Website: home-depot
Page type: customer-info-address
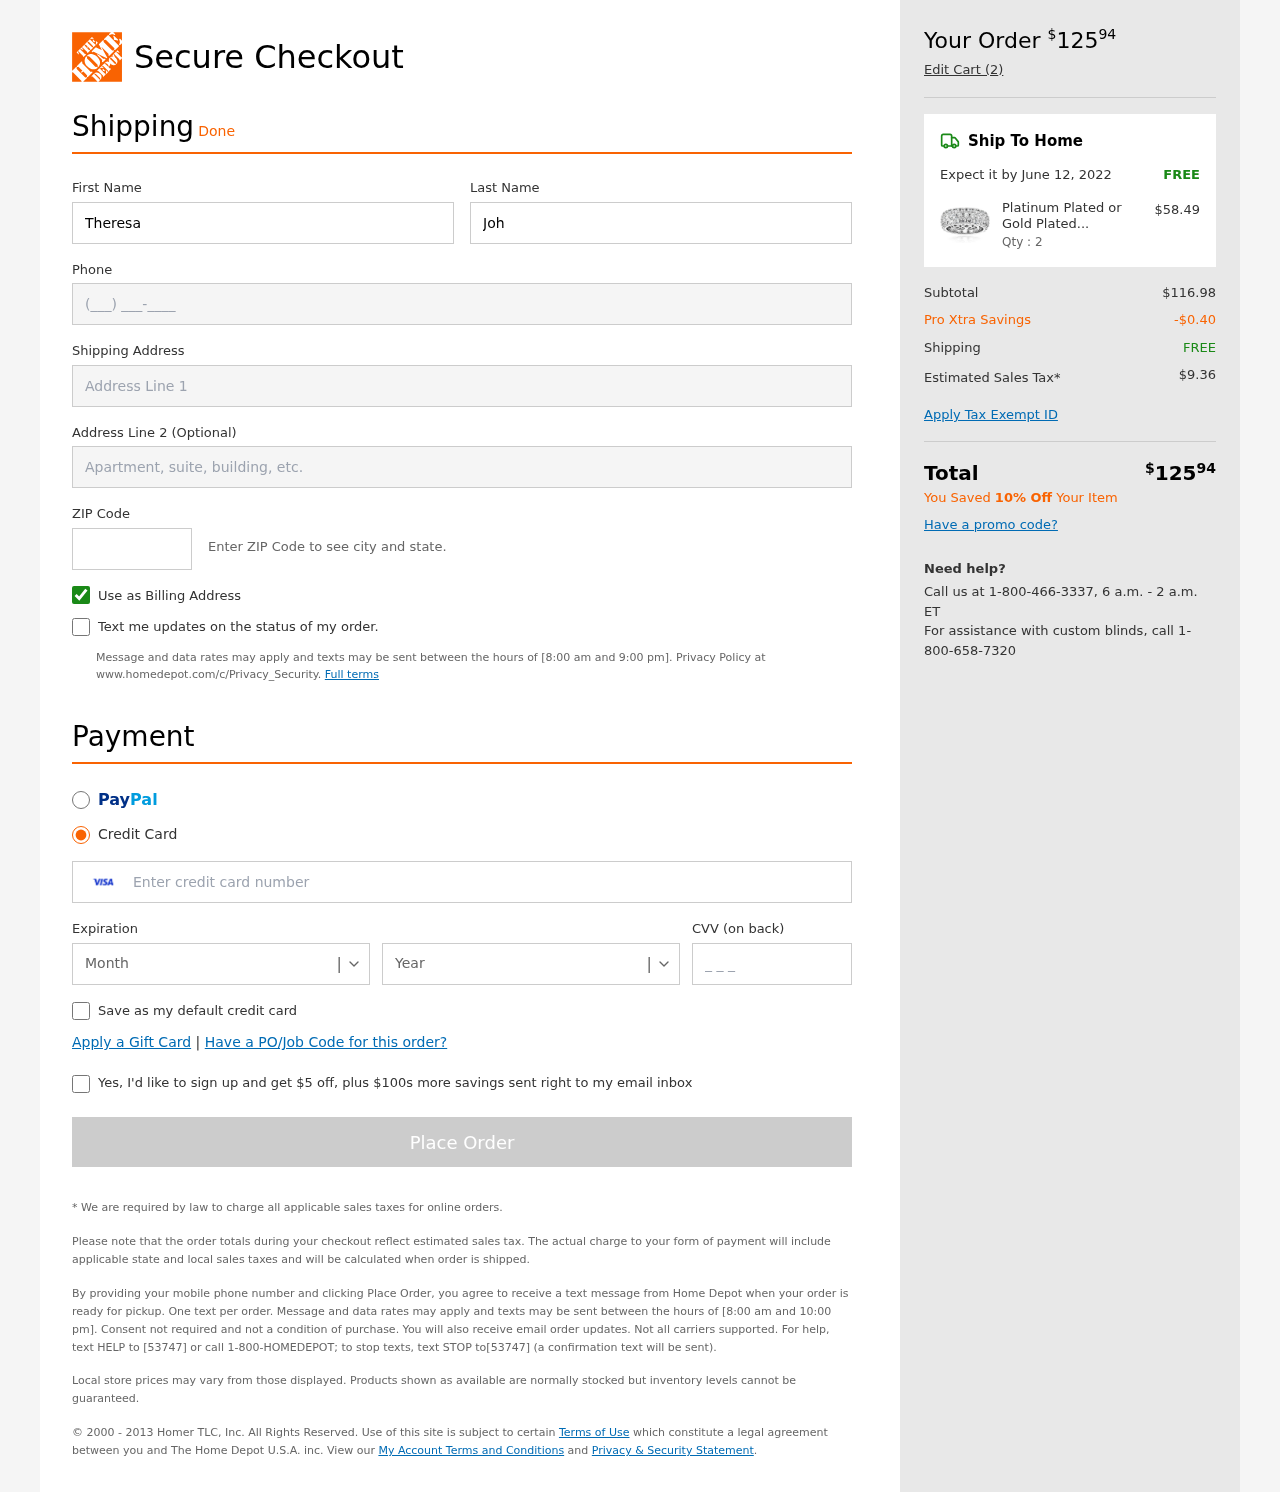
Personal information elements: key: PII_CARD_CVV
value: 173
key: PII_CARD_EXPIRY_MONTH
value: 02
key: PII_CARD_EXPIRY_YEAR
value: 27
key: PII_CARD_NUMBER
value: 4817 3601 0510 7828
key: PII_FIRSTNAME
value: Theresa
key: PII_LASTNAME
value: Johnson
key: PII_PHONE
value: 5073178949
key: PII_POSTCODE
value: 76518
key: PII_STREET
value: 2128 Simon Islands Apt. 954
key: PII_STREET2
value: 23276 Robinson Isle
Product elements: key: PRODUCT1_NAME
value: Platinum Plated or Gold Plated 3 Row Round Cut Pave Setting Ring with Swarovski Cubic Zirconia Plati
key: PRODUCT1_PRICE
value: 58.49
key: PRODUCT1_QUANTITY
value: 2
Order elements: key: ORDER_TOTAL
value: $12594
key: ORDER_NUM_ITEMS
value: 2
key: ORDER_DELIVERY_DATE
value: June 12, 2022
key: ORDER_SHIPPING_COST
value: FREE
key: ORDER_SUBTOTAL
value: $116.98
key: ORDER_DISCOUNT
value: -$0.40
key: ORDER_SHIPPING_COST2
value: FREE
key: ORDER_TAX
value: $9.36
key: ORDER_TOTAL2
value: $12594
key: ORDER_SAVINGS_MESSAGE
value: You Saved 10% Off Your Item